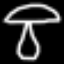
Label: mushroom